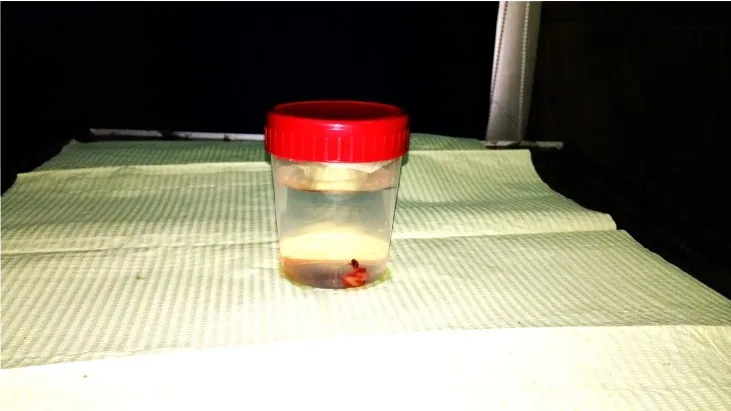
Excisional biopsy of the swelling.
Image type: radiology (ultrasound)